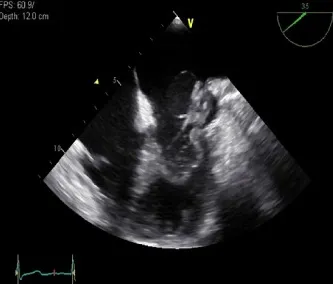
(C) Transesophageal echocardiography, diastole. The mixed portion of the mass is protruding into the LV cavity during diastole.
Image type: radiology (ultrasound)